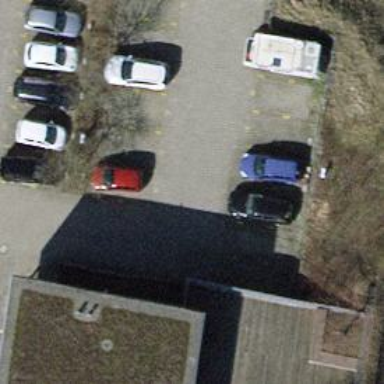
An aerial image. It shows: Parking aisle with paving stones surface.